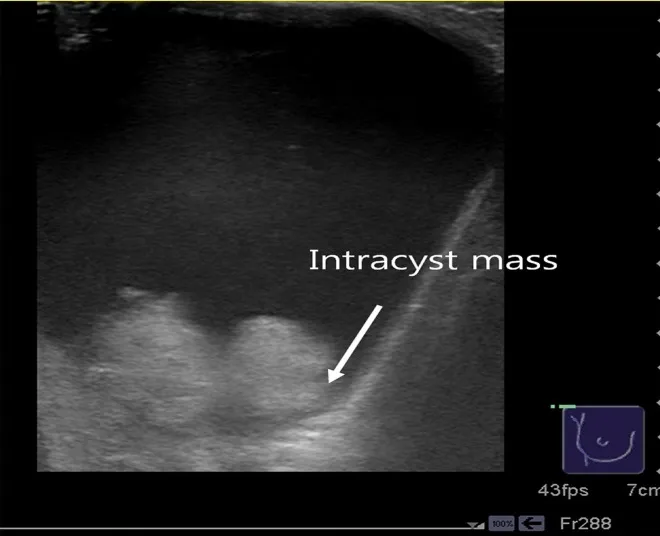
Ultrasonographic finding of the cyst. There is a 2 x 2.5 cm sized hyper-echoic, polypoid mass (arrow) in the huge cyst.
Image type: radiology (ultrasound)